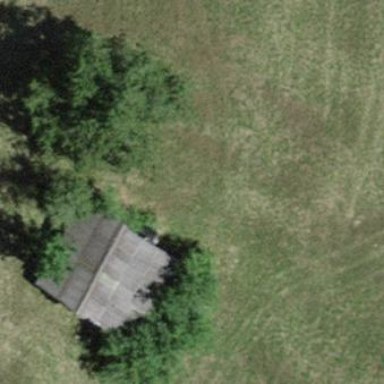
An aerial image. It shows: Rural barn.